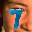
Label: 7